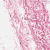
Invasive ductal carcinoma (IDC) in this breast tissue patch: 0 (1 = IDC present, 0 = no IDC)